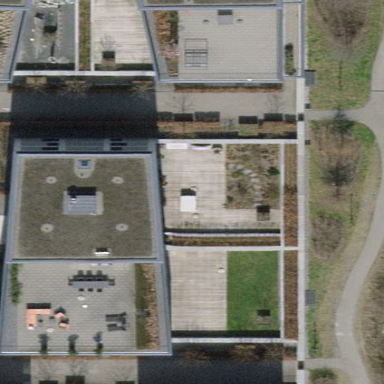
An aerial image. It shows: Building with flat brown roof and light grey walls.